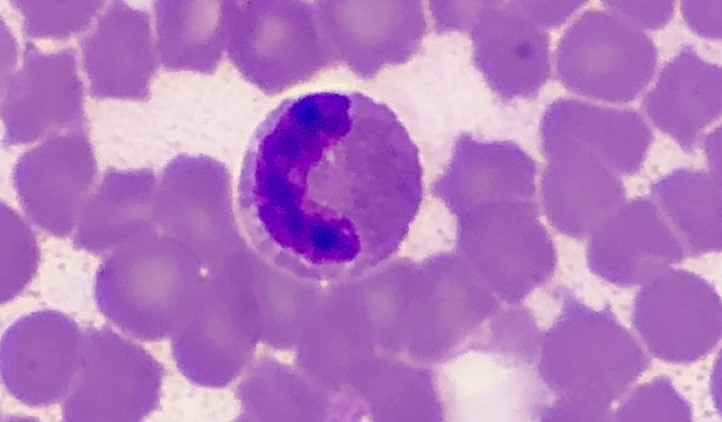
White blood cell type: Eosinophil